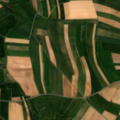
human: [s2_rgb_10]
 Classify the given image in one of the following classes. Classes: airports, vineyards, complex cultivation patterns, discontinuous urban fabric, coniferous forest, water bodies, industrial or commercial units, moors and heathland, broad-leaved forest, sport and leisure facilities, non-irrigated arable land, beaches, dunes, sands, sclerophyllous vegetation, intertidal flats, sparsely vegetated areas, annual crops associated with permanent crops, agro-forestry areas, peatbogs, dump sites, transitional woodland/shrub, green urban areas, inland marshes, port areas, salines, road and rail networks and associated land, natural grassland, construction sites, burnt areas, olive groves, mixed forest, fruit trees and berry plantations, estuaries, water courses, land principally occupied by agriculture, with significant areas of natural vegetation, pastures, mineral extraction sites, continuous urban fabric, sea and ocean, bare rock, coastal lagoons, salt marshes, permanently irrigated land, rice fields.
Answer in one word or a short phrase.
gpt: discontinuous urban fabric, non-irrigated arable land, land principally occupied by agriculture, with significant areas of natural vegetation